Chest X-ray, AP view. Patient: 46 years old, sex M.
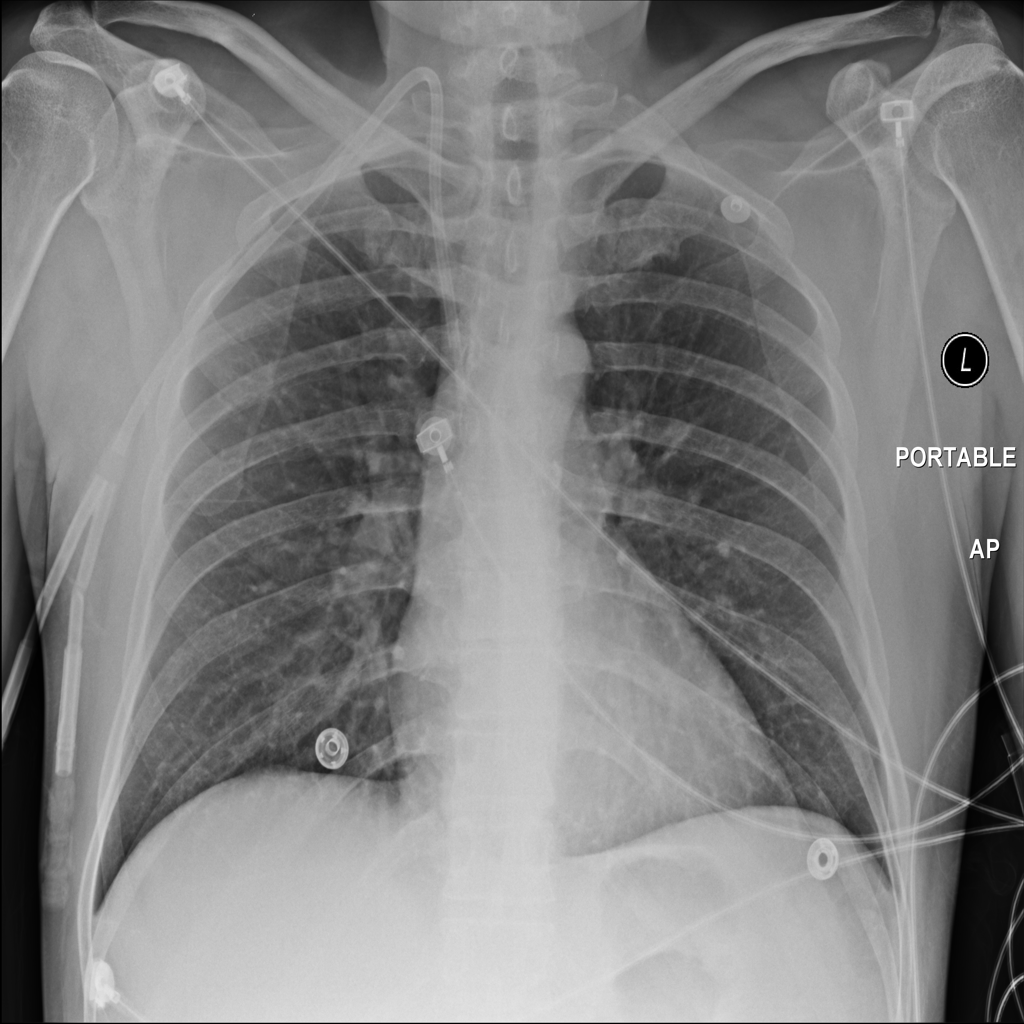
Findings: No Finding